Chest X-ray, AP view. Patient: 74 years old, sex F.
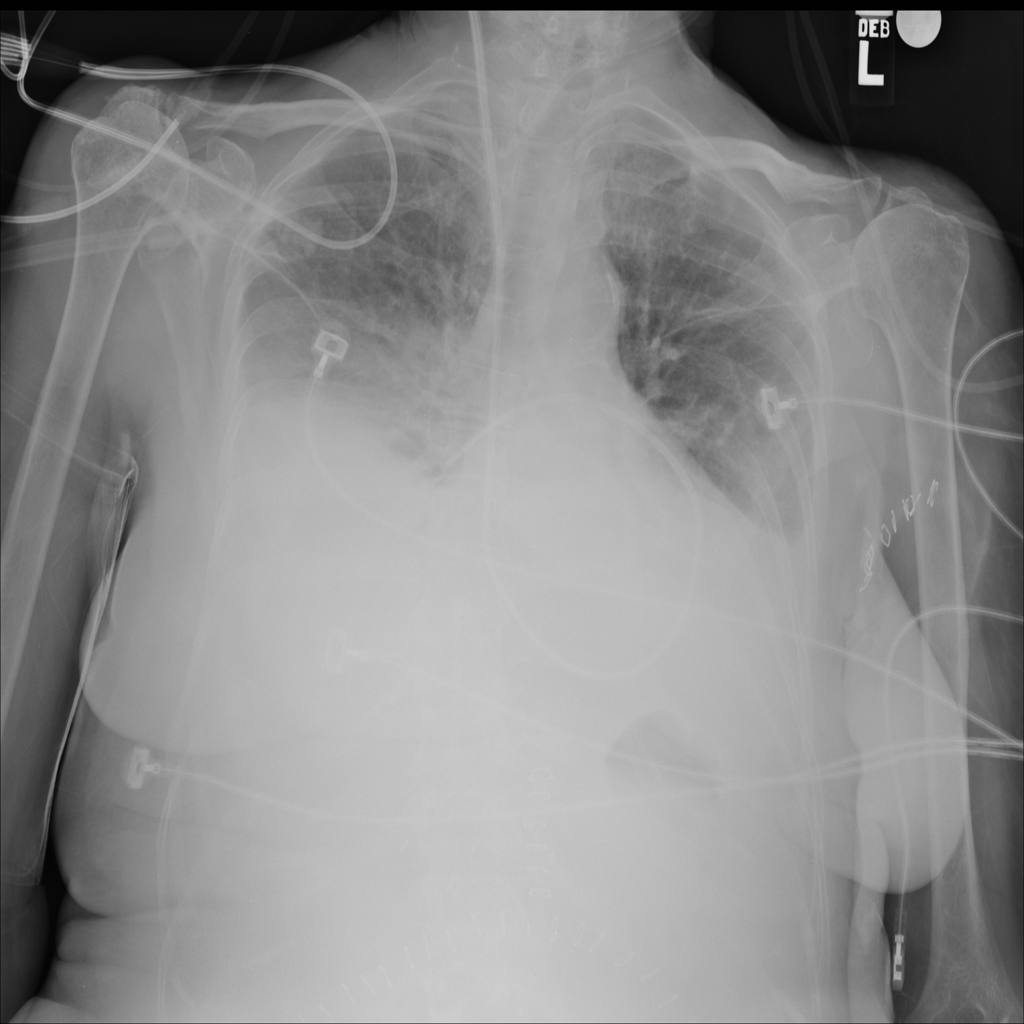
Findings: Consolidation, Effusion, Infiltration